Question: I have an iPhone application that's using Navigation Controller to display the top bar (with title and back button, and such...).
I added a 'UITabBar' to the application window, that enables to switch between the parts of it. Instead of adding the tab bar to each of ViewController's view I added the bar to app window.
(When I had it in the ViewController, switching between controllers made the tab bar to swipe left/right, when animated pop/push occured, together with whole view).
So, I added the 'UITabBar' to the 'MainWindow.xib', and tied it to the app delegate's variable. In my 'didFinishLaunchingWithOptions' method, I added the following code:
'''
[self.window addSubview:navigationController.view];
CGRect frame = navigationController.view.frame;
frame.size.height -= tabbar.frame.size.height;
navigationController.view.frame = frame;
tabbar.selectedItem = [tabbar.items objectAtIndex:0];
'''
to resize the main ('navigationController''s) view, in order to make the TabBar visible.
The problem shows up when I rotate the device -- my view gets stretched to full window and I loose the ability to show the TabBar.
I added a '- (void) didRotateFromInterfaceOrientation:(UIInterfaceOrientation) fromInterfaceOrientation' method to my ViewController, with the following code:
'''
- (void) didRotateFromInterfaceOrientation:(UIInterfaceOrientation)fromInterfaceOrientation {
CGRect frame = self.view.frame;
frame.size.height -= [AppState shared].tabBar.frame.size.height;
//frame.origin.y = [AppState shared].tabBar.frame.size.height;
//frame.origin.x = 100;
self.view.frame = frame;
frame = [AppState shared].tabBar.frame;
frame.origin.y = [UIScreen mainScreen].bounds.size.height - frame.origin.y - frame.size.height;
[AppState shared].tabBar.frame = frame;
}
'''
It resizes the view, and moves the tab bar to up/down part of the view (I allow only Portrait/Portrait upside down orientations here). The problem is, my TabBar is turned upside down as well, and also, it's no longer clickable.
It looks like the image below:

Anyone knows how to handle this kind of situation? Or, how to make the tab bar not tied to view controller, but also able to handle interface's rotation smoothly?
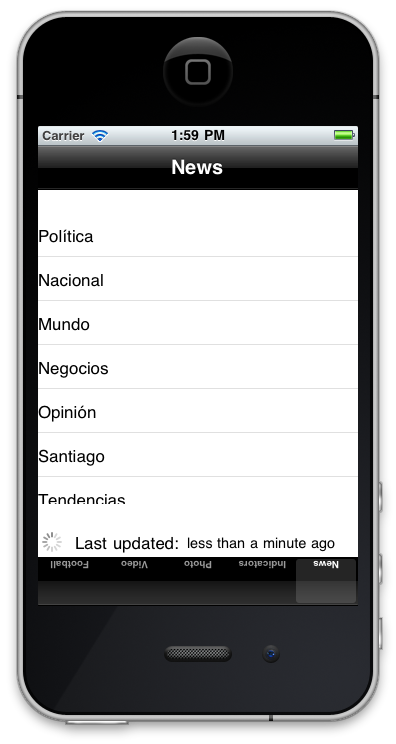
Answer: You are using the tabbar in an unintended way. You seem to be using the UITabBarView as an uncontrolled element of other views. That is not it's function.
The UITabBarView should be controlled directly by a UITabBarController which in turn should be controlling all the view controllers for the views displayed in the tabbar i.e. the tabbar controller is a type of navigation controller that controls subcontrollers.
Suppose you have three tabs and the third one is a navigation controller. Your hierarchy would look like this:
'''
TabbarController:
-->tab1ViewController
-->tab2ViewController
-->tab3ViewController(UINavigationController):
-->rootViewController-->secondViewController
'''
You are trying to move and manage the tabbar view without its controller and the proper controller hierarchy. That isn't going to work.